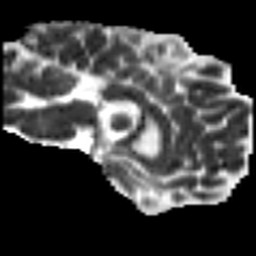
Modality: MD
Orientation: sagittal
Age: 47
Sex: male
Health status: ill
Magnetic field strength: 3 T
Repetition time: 9 s
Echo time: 0.093 s